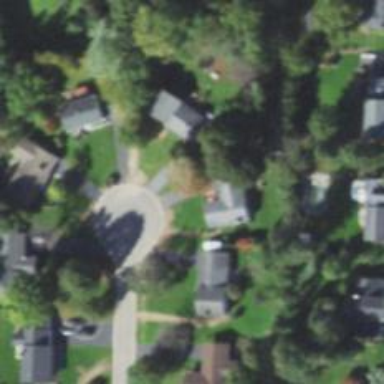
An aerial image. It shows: Driveway.